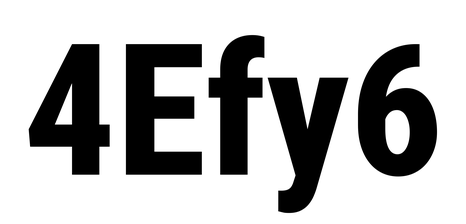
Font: Roboto_Condensed_ExtraBold